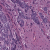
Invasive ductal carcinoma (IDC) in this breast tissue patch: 1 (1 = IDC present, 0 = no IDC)